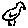
Label: bird